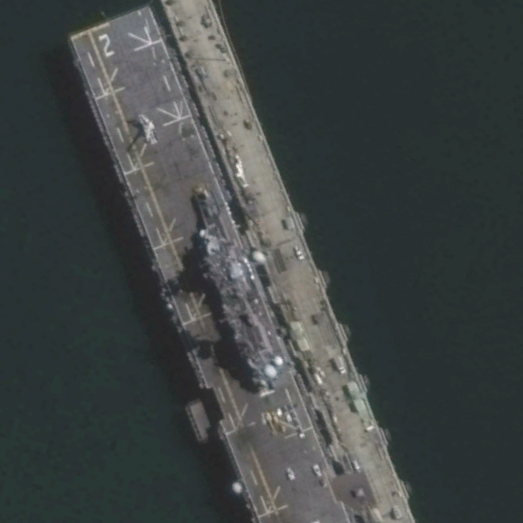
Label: Wasp-class_assault_ship